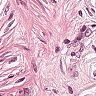
Metastatic tissue present: yes